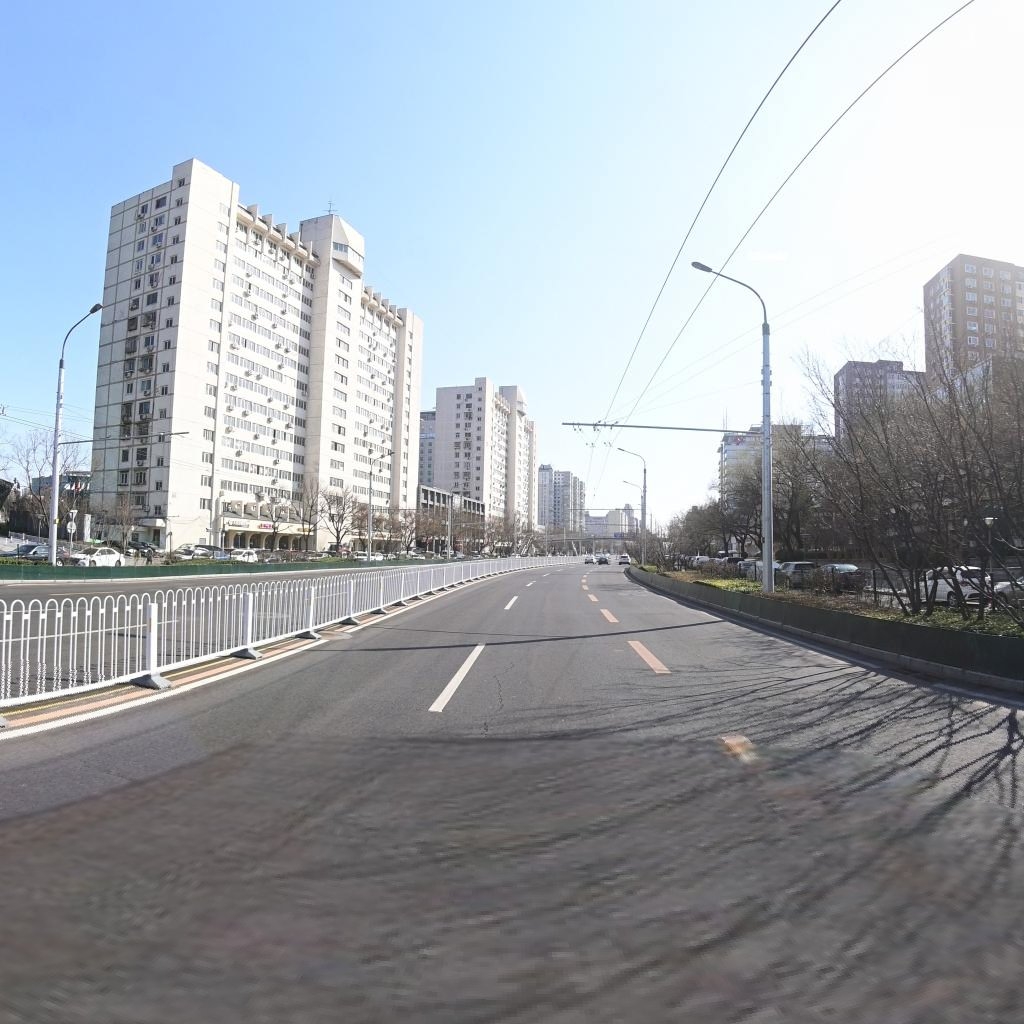
Region: Chaoyang
Road damage annotations: longitudinal crack, transverse crack